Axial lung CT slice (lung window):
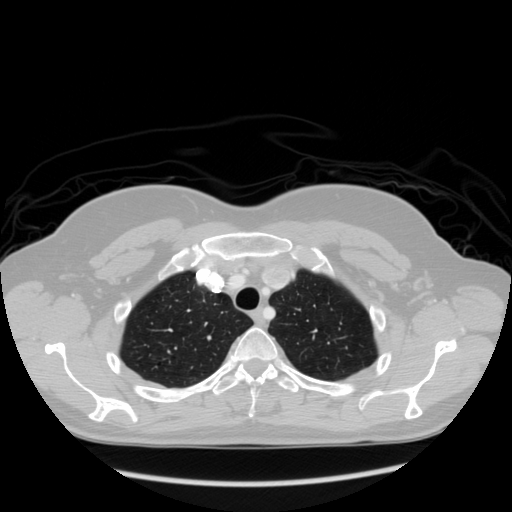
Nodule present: no